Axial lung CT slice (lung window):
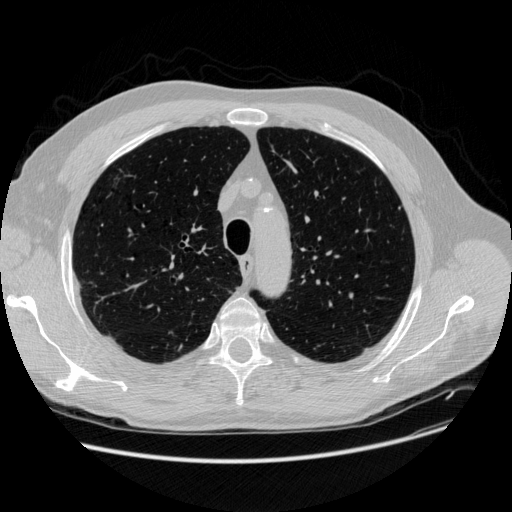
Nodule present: no